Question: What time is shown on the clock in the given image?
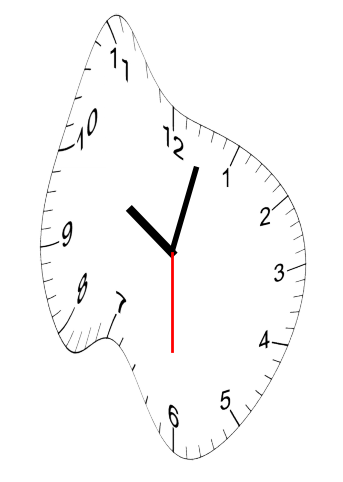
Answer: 10:02:30